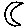
Label: moon